Interaction volume radius: 5 \u00c5
Interaction volume height: 15 \u00c5
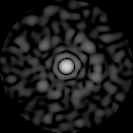
Disorder parameter: 0.8051